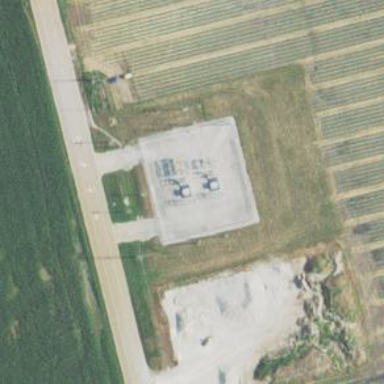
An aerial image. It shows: Distribution-level power substation.